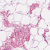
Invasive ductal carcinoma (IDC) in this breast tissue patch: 0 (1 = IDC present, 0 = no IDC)